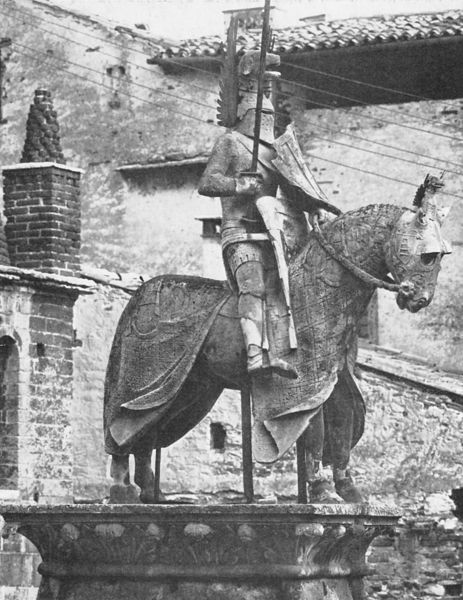
Titel: Reiterstandbild  auf dem Grabmal des Mastino der II. della Scala (Cangrande I.)
Standort: Verona, S. Maria Antica (EU - I - Toskana)
Schlagwörter: flügel, umhang, fenster, gebäude, haus, augen, sockel, gewand, decke, pferd, reiter, statue, hufe, zügel, bogen, lanze, plastik, foto, wände, fugen, schild, kabel, schwarzweiß, schwert, soldat, helm, stiefel, ritter, rüstung, mauern, nüstern, mittelalter, krieger, monument, backsteine, dachziegeln, bronz